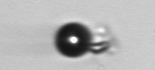
Label: bead